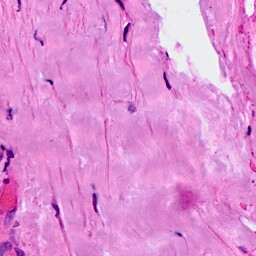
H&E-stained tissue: Breast